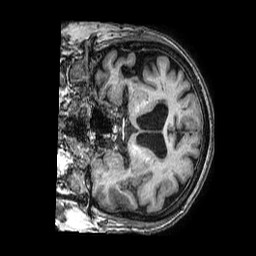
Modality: T1w
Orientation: coronal
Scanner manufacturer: philips
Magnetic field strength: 3 T
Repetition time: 0.00714 s
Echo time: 0.0033 s